Question: I need a custom button like Instragram has in profile tab (the buttons that shows the number of photos and followers) but i don't know how to start to implement it.
Do i need to subclass UIButton or is there other way easier?

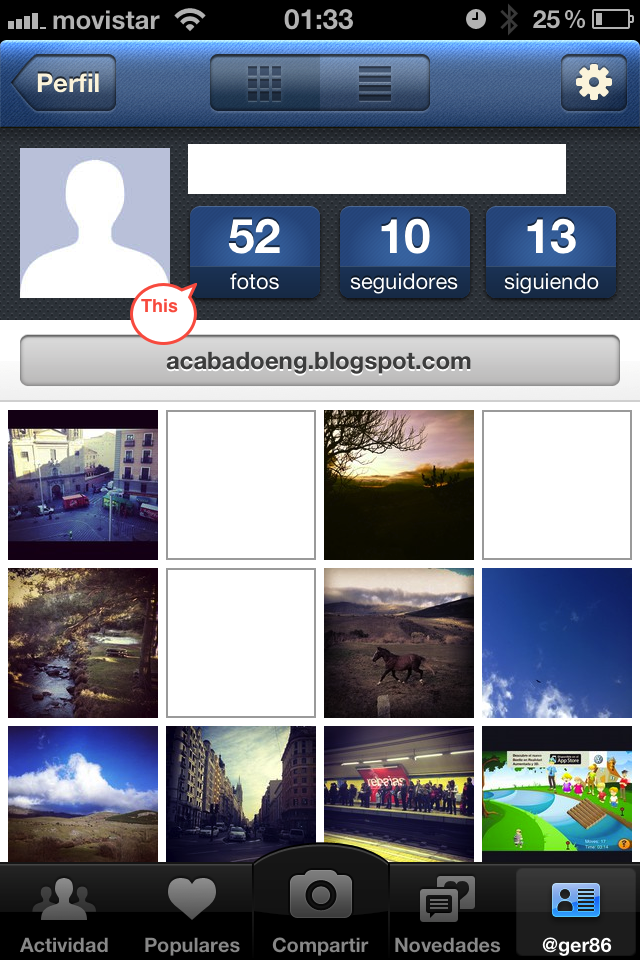
Answer: I think, the easiest approach would be to create a UIButtom with the type'UIButtonTypeCustom' and add a subview to it with imageviews and labels as subviews to create the UI. Composition over inheritance.